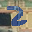
Label: 2